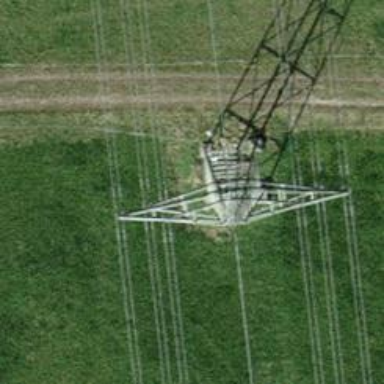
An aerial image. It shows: Towering power structure.